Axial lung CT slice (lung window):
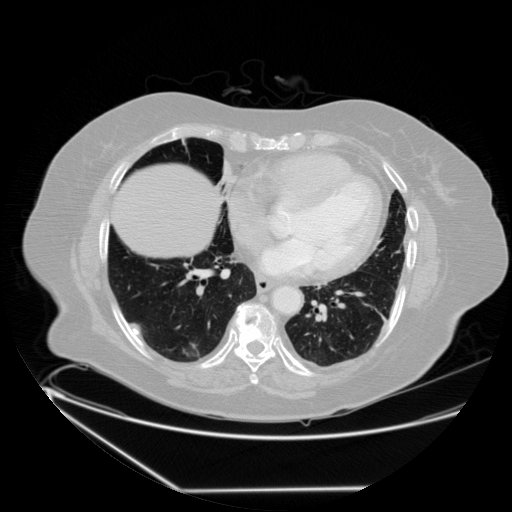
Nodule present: no